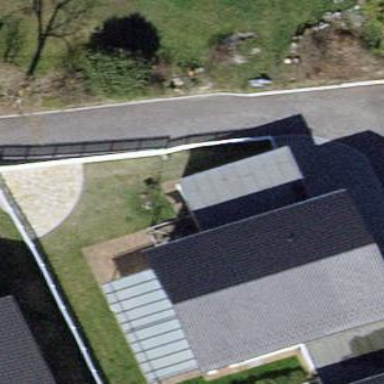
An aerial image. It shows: Detached building with gabled roof.